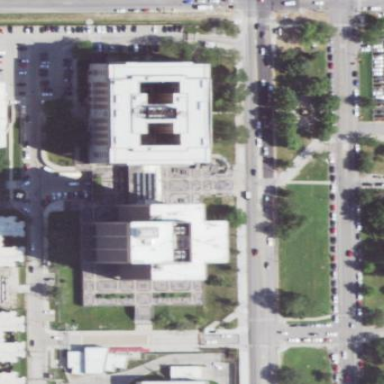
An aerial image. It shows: Government office building.